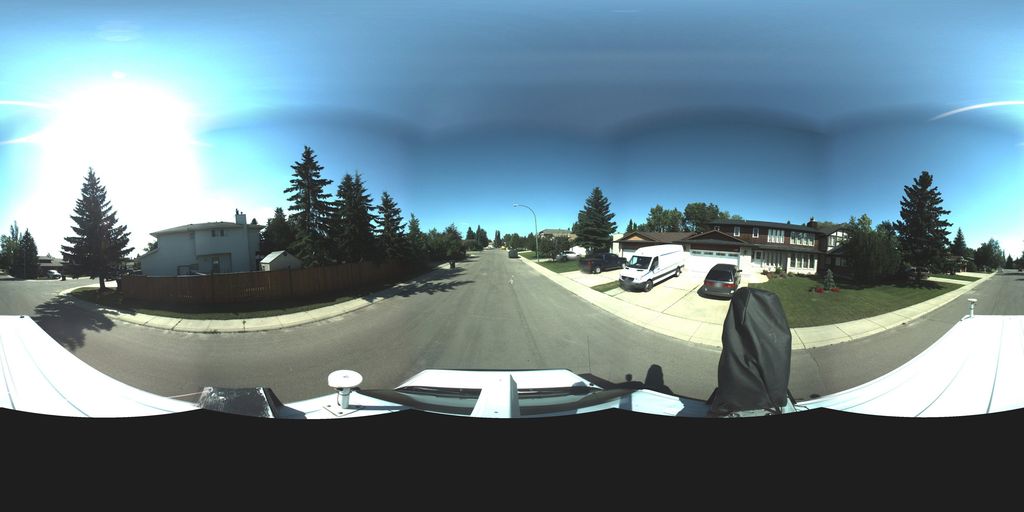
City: saskatoon